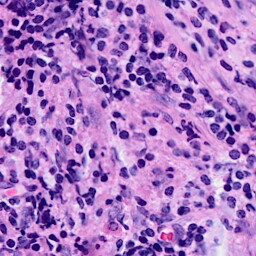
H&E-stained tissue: Breast